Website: lowes
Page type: payment
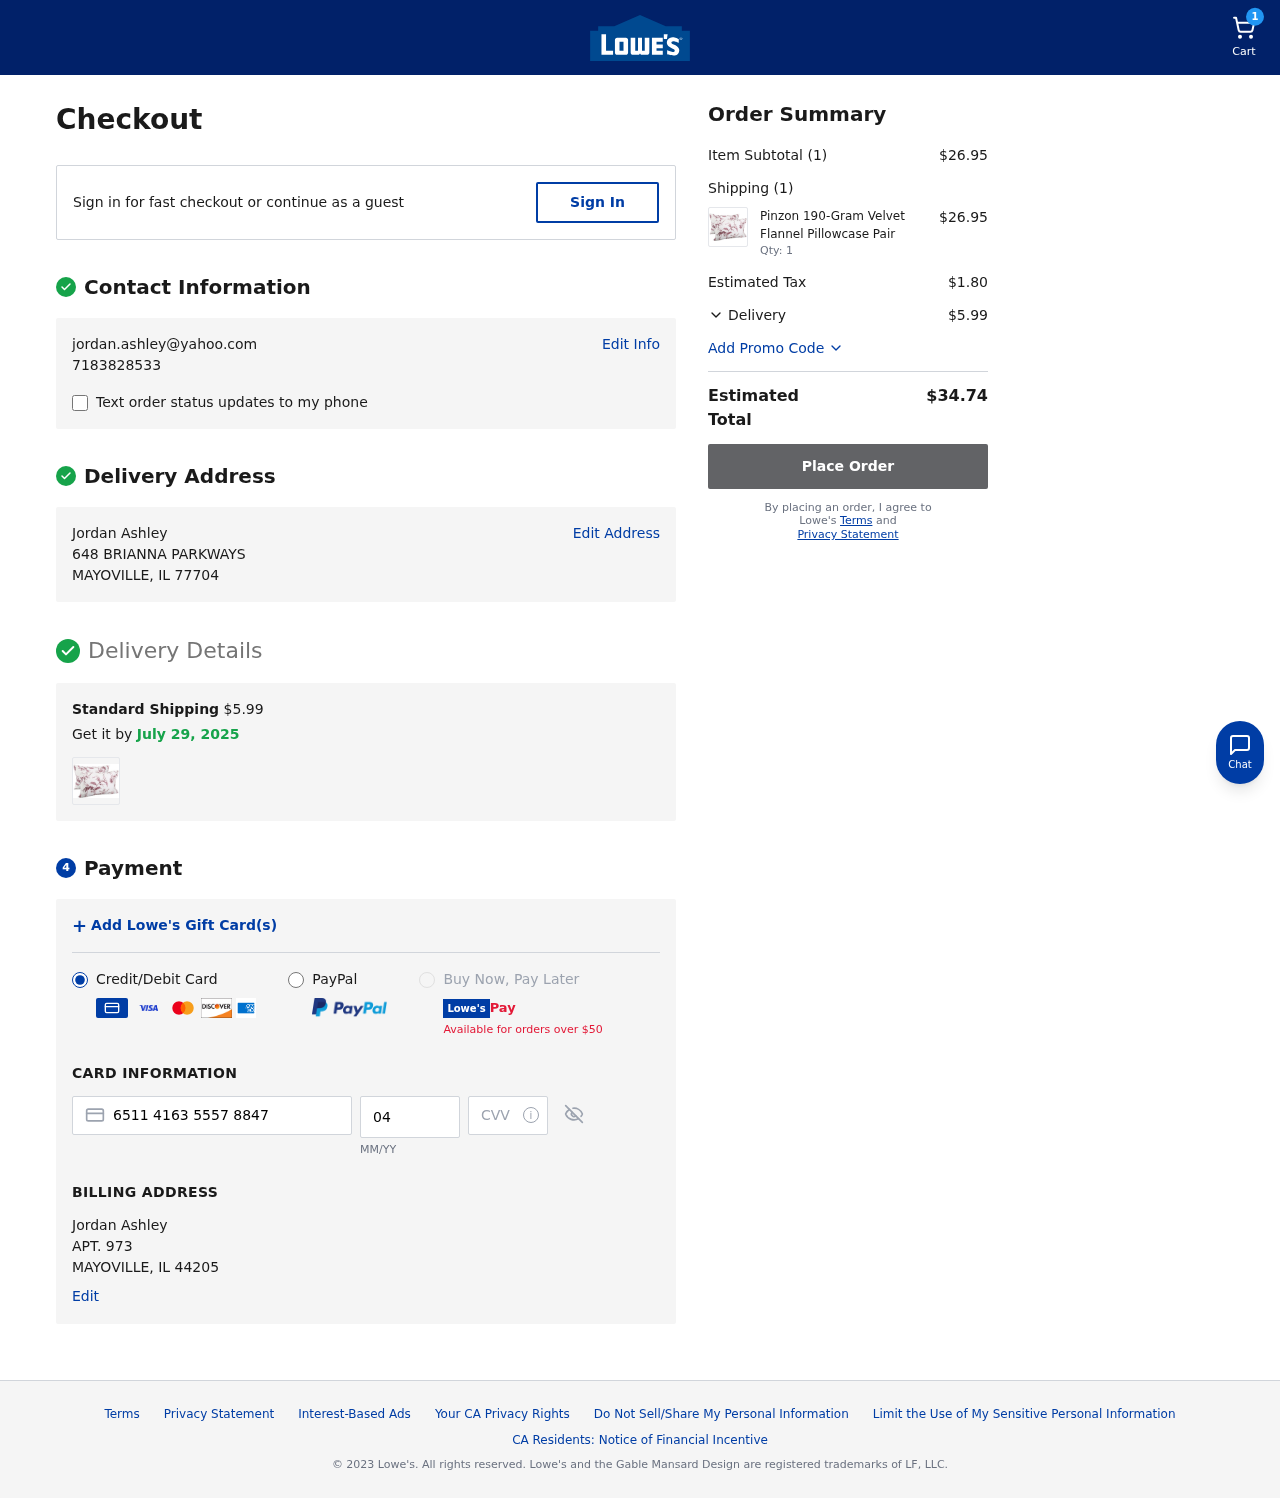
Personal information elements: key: PII_CARD_CVV
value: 145
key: PII_CARD_EXPIRY
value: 04/30
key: PII_CARD_NUMBER
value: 6511 4163 5557 8847
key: PII_CITY_STATE_ZIP2
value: MAYOVILLE, IL 44205
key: PII_EMAIL
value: jordan.ashley@yahoo.com
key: PII_FULLNAME
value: Jordan Ashley
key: PII_FULLNAME2
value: Jordan Ashley
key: PII_PHONE
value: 7183828533
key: PII_STREET
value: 648 BRIANNA PARKWAYS
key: PII_STREET2
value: APT. 973
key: PII_CITY_STATE_ZIP
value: MAYOVILLE, IL 77704
Product elements: key: PRODUCT1_NAME
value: Pinzon 190-Gram Velvet Flannel Pillowcase Pair
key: PRODUCT1_PRICE
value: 26.95
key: PRODUCT1_QUANTITY
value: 1
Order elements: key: ORDER_NUM_ITEMS
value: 1
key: ORDER_SHIPPING_COST
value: $5.99
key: ORDER_DELIVERY_DATE
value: July 29, 2025
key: ORDER_SUBTOTAL
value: $26.95
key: ORDER_NUM_ITEMS2
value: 1
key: ORDER_TAX
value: $1.80
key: ORDER_SHIPPING_COST2
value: $5.99
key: ORDER_TOTAL
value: $34.74